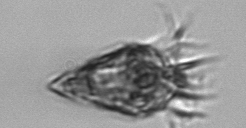
Label: Strombidium_wulffi